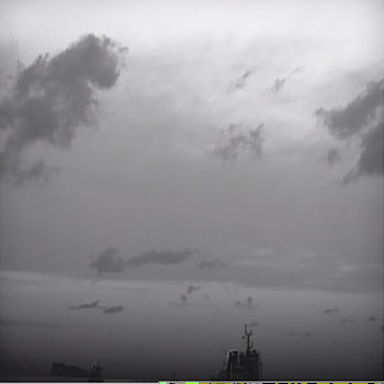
There is a liner in the infrared image.